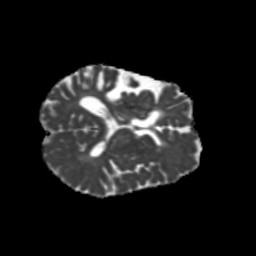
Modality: MD
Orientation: axial
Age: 46
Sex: male
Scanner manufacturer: siemens
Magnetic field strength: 3 T
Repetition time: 5.25 s
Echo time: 0.08 s